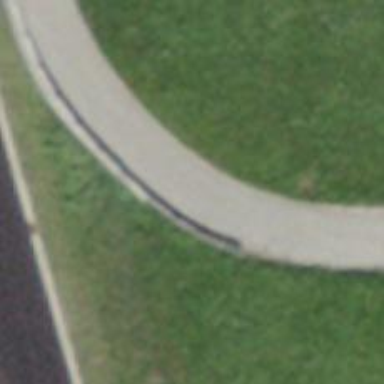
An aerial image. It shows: Smoothly paved residential road.